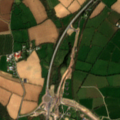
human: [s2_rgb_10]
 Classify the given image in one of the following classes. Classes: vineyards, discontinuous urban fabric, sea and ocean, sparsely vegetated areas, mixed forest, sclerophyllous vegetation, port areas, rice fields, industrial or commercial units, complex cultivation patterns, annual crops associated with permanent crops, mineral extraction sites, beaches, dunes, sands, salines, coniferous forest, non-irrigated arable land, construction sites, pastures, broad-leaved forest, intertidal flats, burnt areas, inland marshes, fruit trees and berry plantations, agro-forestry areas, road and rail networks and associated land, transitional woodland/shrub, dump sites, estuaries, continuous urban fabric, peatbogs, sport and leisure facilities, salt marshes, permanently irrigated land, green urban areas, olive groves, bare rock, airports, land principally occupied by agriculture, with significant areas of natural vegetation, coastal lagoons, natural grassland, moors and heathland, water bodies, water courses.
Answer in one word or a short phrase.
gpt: non-irrigated arable land, pastures